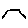
Label: hexagon